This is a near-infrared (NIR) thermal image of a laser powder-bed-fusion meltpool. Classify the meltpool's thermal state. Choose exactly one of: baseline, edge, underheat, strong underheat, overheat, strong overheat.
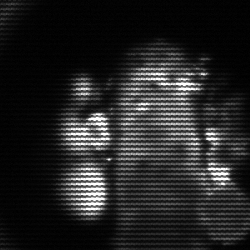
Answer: strong underheat